Interaction volume radius: 5 \u00c5
Interaction volume height: 15 \u00c5
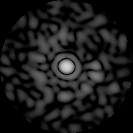
Disorder parameter: 0.8321